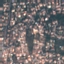
Land use / land cover class: Residential